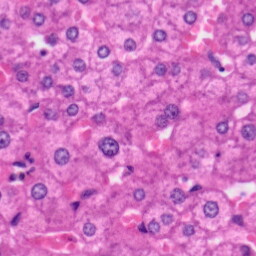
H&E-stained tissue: Liver